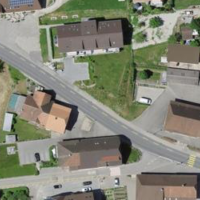
EUNIS habitat code: 54
Species observed at this site:
Streptopelia decaocto
Milvus milvus
Corvus corone
Larus michahellis
Ardea alba